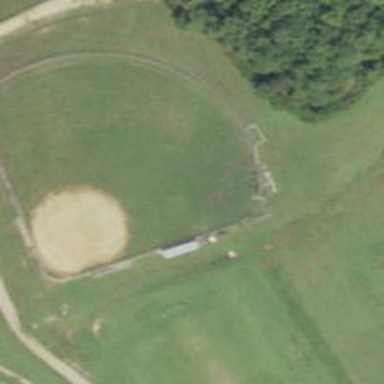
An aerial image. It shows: Baseball pitch for leisure and sports activities.